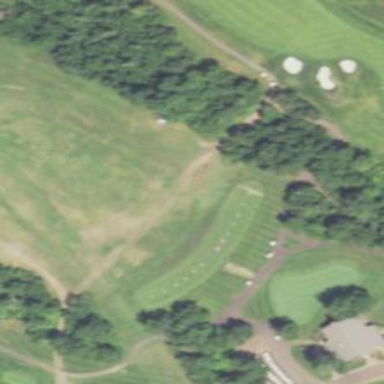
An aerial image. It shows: Golf tee on grassy land.